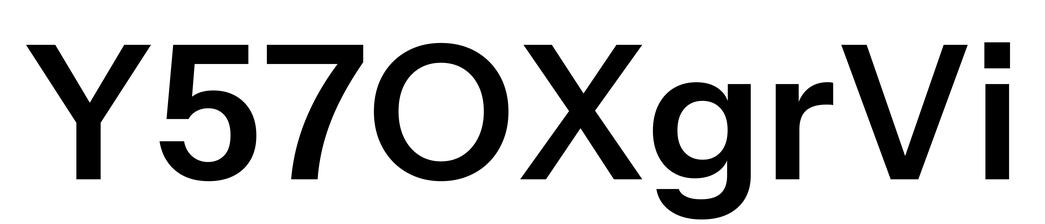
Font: InstrumentSans_SemiBold